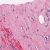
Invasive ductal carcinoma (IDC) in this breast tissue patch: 0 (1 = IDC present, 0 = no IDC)